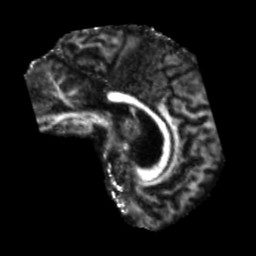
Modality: FA
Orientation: sagittal
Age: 59
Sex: male
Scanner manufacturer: siemens
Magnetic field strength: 3 T
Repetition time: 5.25 s
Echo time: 0.08 s